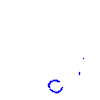
Particle: proton